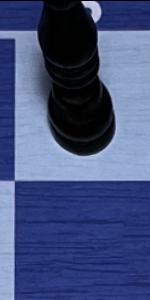
Label: Empty